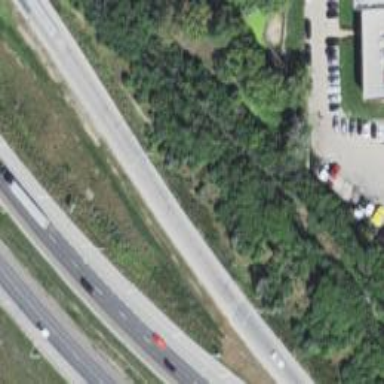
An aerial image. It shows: Trunk link highway.